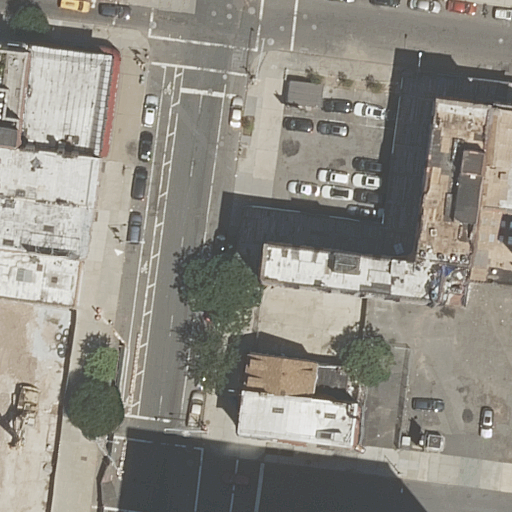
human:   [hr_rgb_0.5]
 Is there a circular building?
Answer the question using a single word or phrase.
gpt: no

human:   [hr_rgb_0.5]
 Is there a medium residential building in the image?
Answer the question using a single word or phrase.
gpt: yes

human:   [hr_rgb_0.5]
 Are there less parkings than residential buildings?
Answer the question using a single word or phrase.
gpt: yes

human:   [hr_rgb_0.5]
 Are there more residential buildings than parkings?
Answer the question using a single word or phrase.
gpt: yes

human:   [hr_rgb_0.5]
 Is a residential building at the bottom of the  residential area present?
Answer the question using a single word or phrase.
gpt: yes

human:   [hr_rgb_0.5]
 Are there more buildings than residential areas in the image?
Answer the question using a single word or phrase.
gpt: yes

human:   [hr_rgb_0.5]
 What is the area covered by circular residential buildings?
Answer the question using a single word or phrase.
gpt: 0m2

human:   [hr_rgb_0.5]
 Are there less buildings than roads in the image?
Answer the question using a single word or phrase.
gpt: no

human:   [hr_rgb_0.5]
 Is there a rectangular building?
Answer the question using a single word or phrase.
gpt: yes

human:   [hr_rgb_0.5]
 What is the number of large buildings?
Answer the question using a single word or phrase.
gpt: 2

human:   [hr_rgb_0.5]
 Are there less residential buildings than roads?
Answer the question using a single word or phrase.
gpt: no

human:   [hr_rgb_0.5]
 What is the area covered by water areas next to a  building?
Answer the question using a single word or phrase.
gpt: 0m2

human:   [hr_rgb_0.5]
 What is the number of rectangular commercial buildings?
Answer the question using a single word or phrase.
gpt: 0

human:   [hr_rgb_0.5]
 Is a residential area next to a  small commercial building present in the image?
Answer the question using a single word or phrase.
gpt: no

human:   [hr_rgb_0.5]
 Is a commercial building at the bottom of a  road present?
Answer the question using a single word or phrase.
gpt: no

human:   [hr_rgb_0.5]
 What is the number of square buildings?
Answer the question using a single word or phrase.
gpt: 0

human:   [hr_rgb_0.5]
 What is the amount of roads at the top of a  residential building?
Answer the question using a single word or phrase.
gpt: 2

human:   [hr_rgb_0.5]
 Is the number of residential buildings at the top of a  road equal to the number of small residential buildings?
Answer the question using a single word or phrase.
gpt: no

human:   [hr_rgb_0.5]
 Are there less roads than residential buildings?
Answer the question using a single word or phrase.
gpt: yes

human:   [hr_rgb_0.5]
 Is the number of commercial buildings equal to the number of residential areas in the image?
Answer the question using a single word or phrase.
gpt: no

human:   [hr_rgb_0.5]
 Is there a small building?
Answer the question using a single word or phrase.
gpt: yes

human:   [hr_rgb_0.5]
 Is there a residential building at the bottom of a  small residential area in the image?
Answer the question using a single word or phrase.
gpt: no

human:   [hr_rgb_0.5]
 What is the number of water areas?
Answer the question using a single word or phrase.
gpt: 0

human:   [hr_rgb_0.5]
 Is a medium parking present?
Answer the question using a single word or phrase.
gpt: no

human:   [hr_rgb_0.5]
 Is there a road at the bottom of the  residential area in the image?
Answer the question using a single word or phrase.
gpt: yes

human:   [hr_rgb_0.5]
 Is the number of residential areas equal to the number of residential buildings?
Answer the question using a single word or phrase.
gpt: no

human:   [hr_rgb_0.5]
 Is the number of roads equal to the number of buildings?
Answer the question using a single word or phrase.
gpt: no

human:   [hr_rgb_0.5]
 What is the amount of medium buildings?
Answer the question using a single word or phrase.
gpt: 7

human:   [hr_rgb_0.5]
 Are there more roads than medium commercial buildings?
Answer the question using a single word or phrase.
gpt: yes

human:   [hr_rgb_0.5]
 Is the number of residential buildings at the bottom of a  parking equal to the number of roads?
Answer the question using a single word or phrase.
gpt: yes

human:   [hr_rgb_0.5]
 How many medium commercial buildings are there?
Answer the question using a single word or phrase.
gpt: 0

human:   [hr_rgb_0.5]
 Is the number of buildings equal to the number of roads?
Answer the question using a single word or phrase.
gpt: no

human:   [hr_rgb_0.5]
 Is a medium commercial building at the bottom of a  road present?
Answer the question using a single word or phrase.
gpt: no

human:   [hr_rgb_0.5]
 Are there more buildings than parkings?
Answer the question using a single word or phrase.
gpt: yes

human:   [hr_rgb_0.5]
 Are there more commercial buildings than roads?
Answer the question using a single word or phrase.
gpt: no

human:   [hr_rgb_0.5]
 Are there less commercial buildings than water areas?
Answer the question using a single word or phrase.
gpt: no